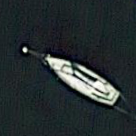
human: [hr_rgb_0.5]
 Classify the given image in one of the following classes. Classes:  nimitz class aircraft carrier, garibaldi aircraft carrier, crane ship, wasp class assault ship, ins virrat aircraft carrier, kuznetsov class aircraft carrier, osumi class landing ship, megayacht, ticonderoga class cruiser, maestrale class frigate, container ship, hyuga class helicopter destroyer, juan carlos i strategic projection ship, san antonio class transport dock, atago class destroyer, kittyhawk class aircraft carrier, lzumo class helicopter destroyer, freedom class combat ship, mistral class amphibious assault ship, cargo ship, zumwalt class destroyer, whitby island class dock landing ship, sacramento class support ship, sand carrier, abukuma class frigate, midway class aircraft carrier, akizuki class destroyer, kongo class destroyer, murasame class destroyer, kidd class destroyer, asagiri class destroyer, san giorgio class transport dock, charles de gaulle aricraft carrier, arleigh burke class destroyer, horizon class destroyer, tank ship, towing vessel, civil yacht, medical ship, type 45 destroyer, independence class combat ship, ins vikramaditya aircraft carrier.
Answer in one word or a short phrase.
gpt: Civil yacht